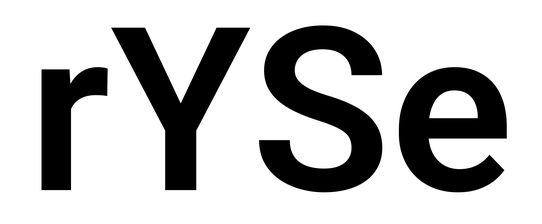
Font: Roboto_SemiBold